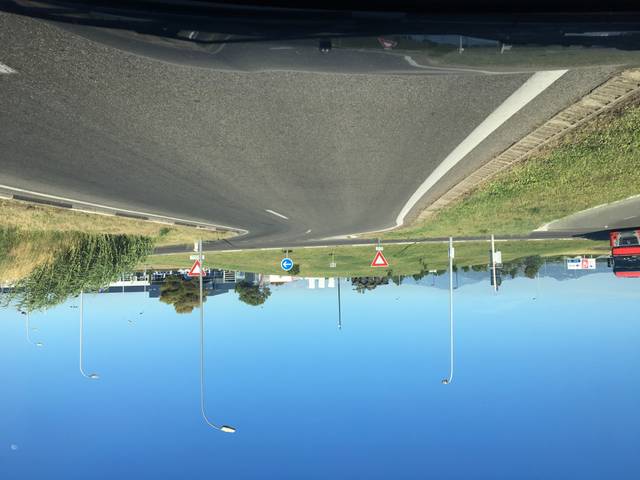
Region: France
Coordinates: 44.119, 4.836